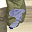
Label: 9